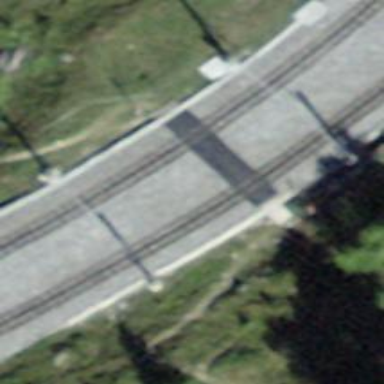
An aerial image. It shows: Railway crossing.